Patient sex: F
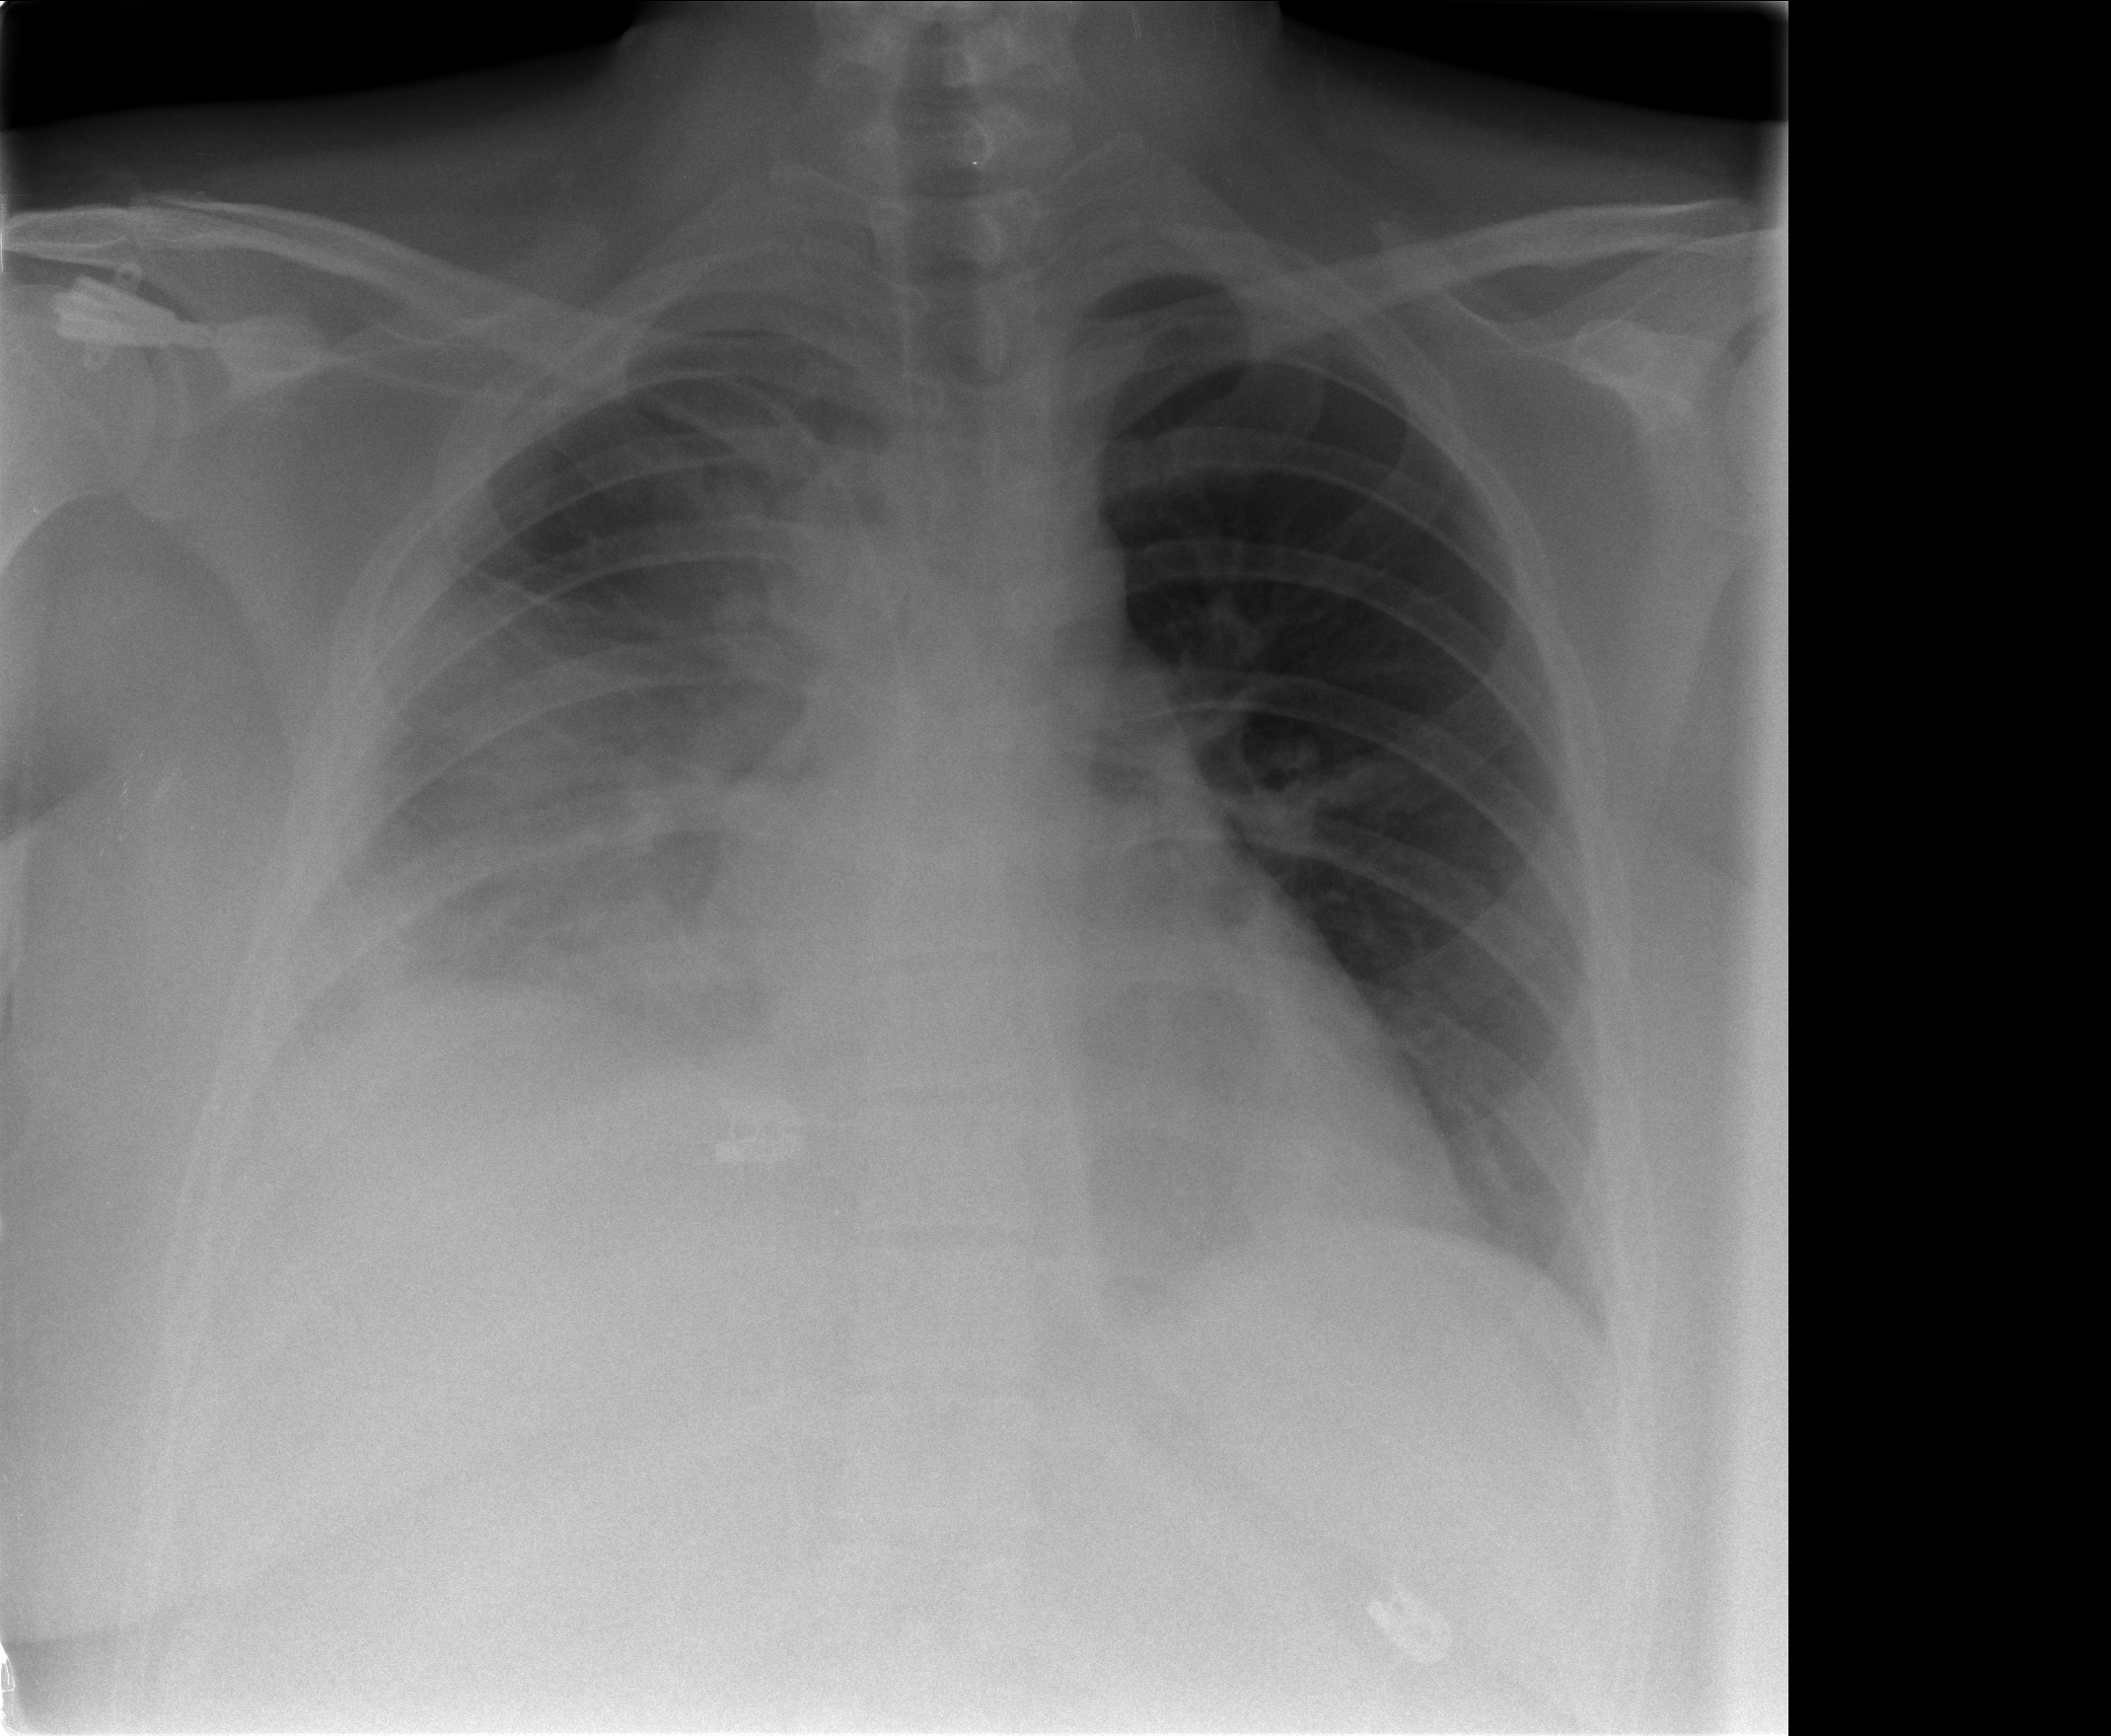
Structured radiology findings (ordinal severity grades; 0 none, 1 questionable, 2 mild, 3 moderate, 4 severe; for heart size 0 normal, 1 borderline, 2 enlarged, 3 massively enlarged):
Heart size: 0
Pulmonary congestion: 2
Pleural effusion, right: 3
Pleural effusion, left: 0
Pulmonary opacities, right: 0
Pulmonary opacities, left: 0
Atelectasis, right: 2
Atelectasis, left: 2